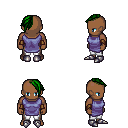
a pixel art fantasy rpg character, male body template, human, dark skin, chain tabard jacket, white pants, green long mohawk hairstyle, leather bracers, metal boots, four views (front, back, left, right), 2x2 character sprite sheet, small pixel art, hard edges, no anti-aliasing